Field crop: tomato
Growth stage: 2
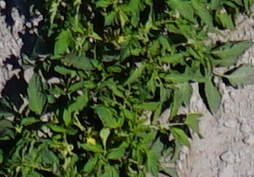
Species: tomato